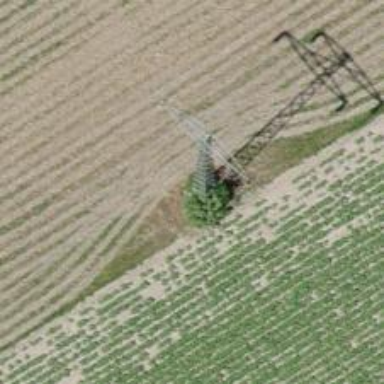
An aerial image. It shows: Lattice structure tower used for power distribution.